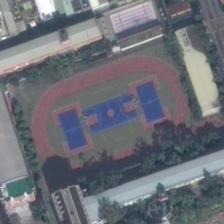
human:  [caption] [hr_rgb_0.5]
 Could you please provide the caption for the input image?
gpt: some long buildings and green plants are around a playground .

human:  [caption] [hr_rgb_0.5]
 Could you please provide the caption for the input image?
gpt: a large basketball field and many tall houses with blue paint nearby .

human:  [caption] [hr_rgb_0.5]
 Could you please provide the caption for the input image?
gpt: a playground with a basketball field in it is surroundeded by many buildings and some green trees .

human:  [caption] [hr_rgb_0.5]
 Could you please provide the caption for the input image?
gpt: the playground situates in a rectangular area which surrounded by buildings and trees .

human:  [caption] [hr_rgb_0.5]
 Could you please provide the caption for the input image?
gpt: a playground with a basketball field in it is surrounded by many trees and houses .